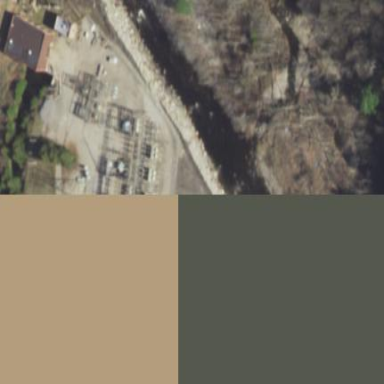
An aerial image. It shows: Distribution level power substation.